Field crop: maize
Growth stage: 1
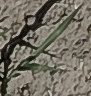
Species: sorghum